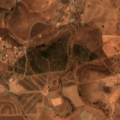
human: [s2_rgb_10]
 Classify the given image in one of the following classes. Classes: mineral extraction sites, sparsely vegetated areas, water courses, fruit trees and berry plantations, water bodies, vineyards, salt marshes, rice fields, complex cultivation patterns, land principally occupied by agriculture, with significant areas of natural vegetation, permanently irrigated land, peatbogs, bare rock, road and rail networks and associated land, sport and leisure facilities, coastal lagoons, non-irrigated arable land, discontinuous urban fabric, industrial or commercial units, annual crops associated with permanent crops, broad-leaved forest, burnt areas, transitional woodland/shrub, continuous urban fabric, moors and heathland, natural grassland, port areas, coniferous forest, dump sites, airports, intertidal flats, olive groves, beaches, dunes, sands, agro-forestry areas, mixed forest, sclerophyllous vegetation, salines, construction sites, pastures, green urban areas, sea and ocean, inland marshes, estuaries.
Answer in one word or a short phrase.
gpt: non-irrigated arable land, complex cultivation patterns, agro-forestry areas, transitional woodland/shrub